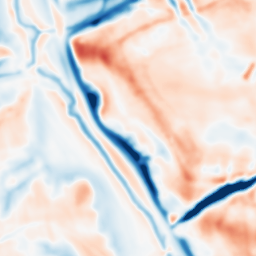
Category: multiscale
Decomposition family: dog
Decomposition parameters: sigma_low: 2
sigma_high: 10
Upsampling method: regularized
Upsampling parameters: scale: 4
lambda_reg: 0.01
Upsampling scale: 4